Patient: sex M, age 43
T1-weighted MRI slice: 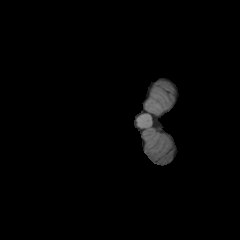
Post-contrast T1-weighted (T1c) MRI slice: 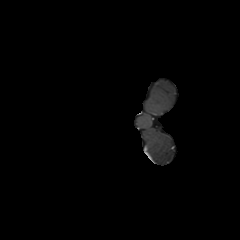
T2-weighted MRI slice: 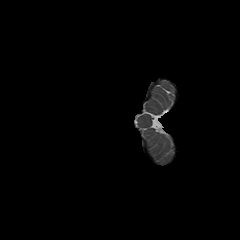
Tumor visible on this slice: no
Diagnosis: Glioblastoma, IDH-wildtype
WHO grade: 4